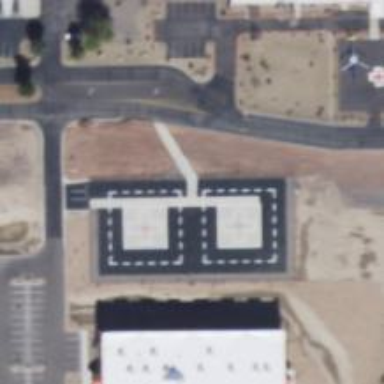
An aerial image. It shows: Image showing helipad at airport.